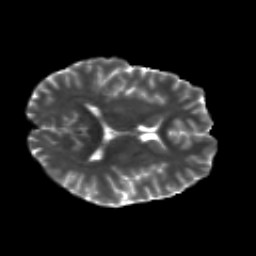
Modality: T2w
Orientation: axial
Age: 20
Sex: male
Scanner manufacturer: siemens
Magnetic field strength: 3 T
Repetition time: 8.8 s
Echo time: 0.085 s